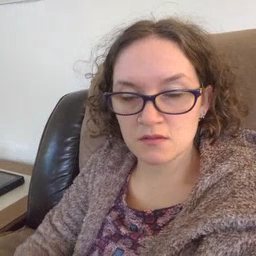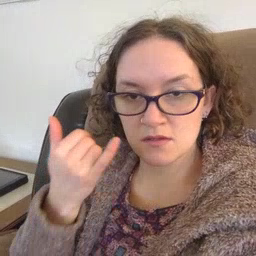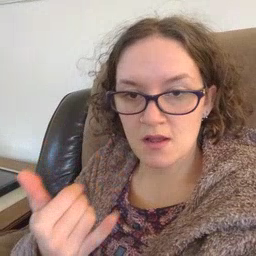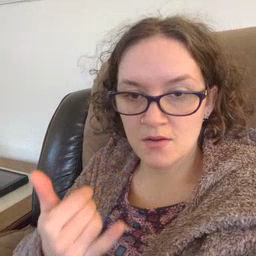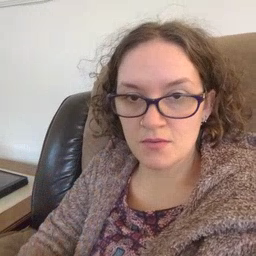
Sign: now